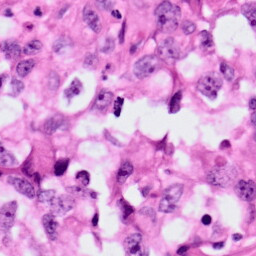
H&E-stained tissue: Lung